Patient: sex M, age 71
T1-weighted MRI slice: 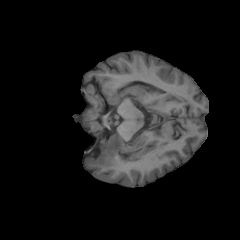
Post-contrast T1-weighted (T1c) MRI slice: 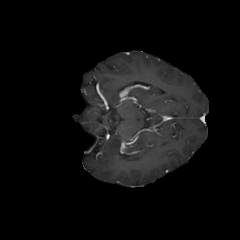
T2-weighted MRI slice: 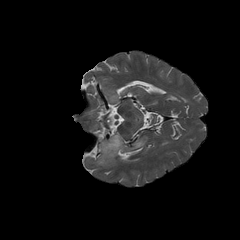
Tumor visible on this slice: yes
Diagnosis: Astrocytoma, IDH-wildtype
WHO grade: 2